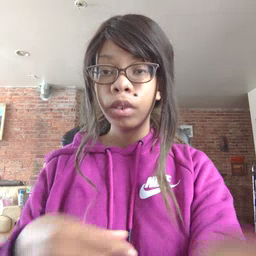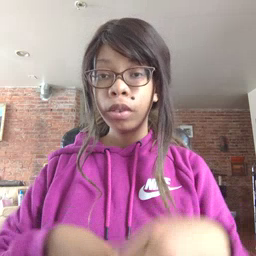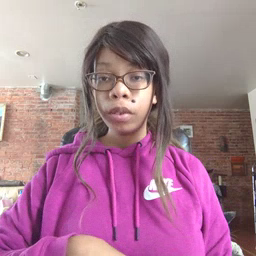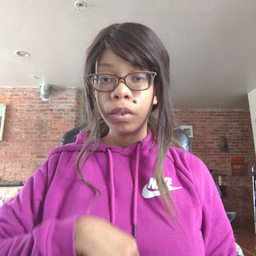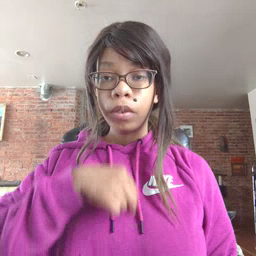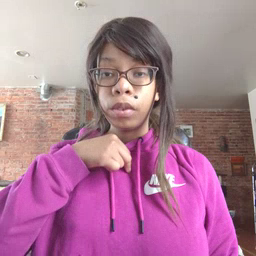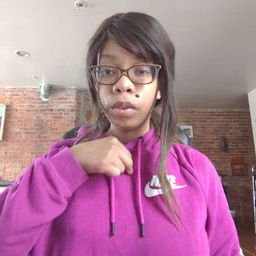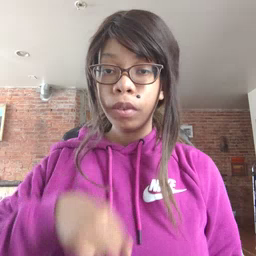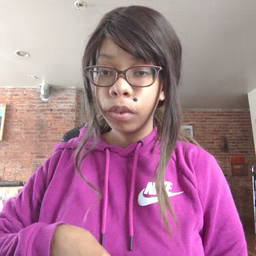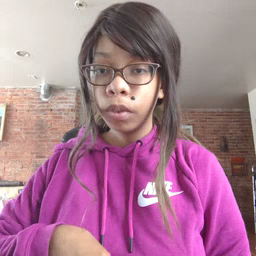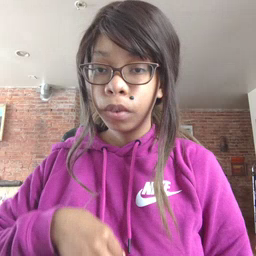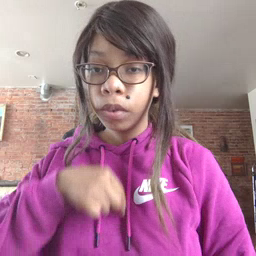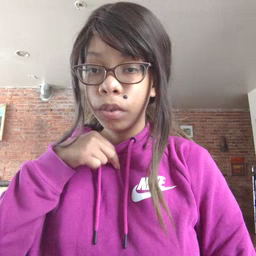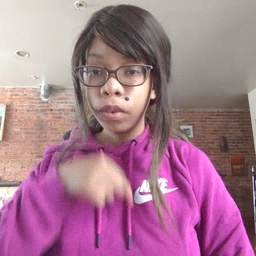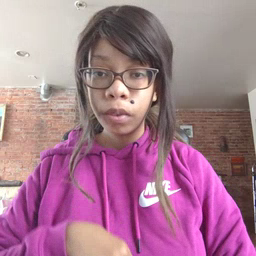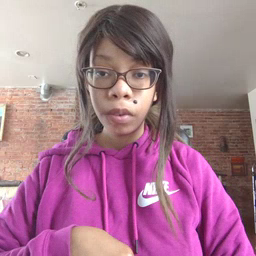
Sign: zipper